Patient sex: F
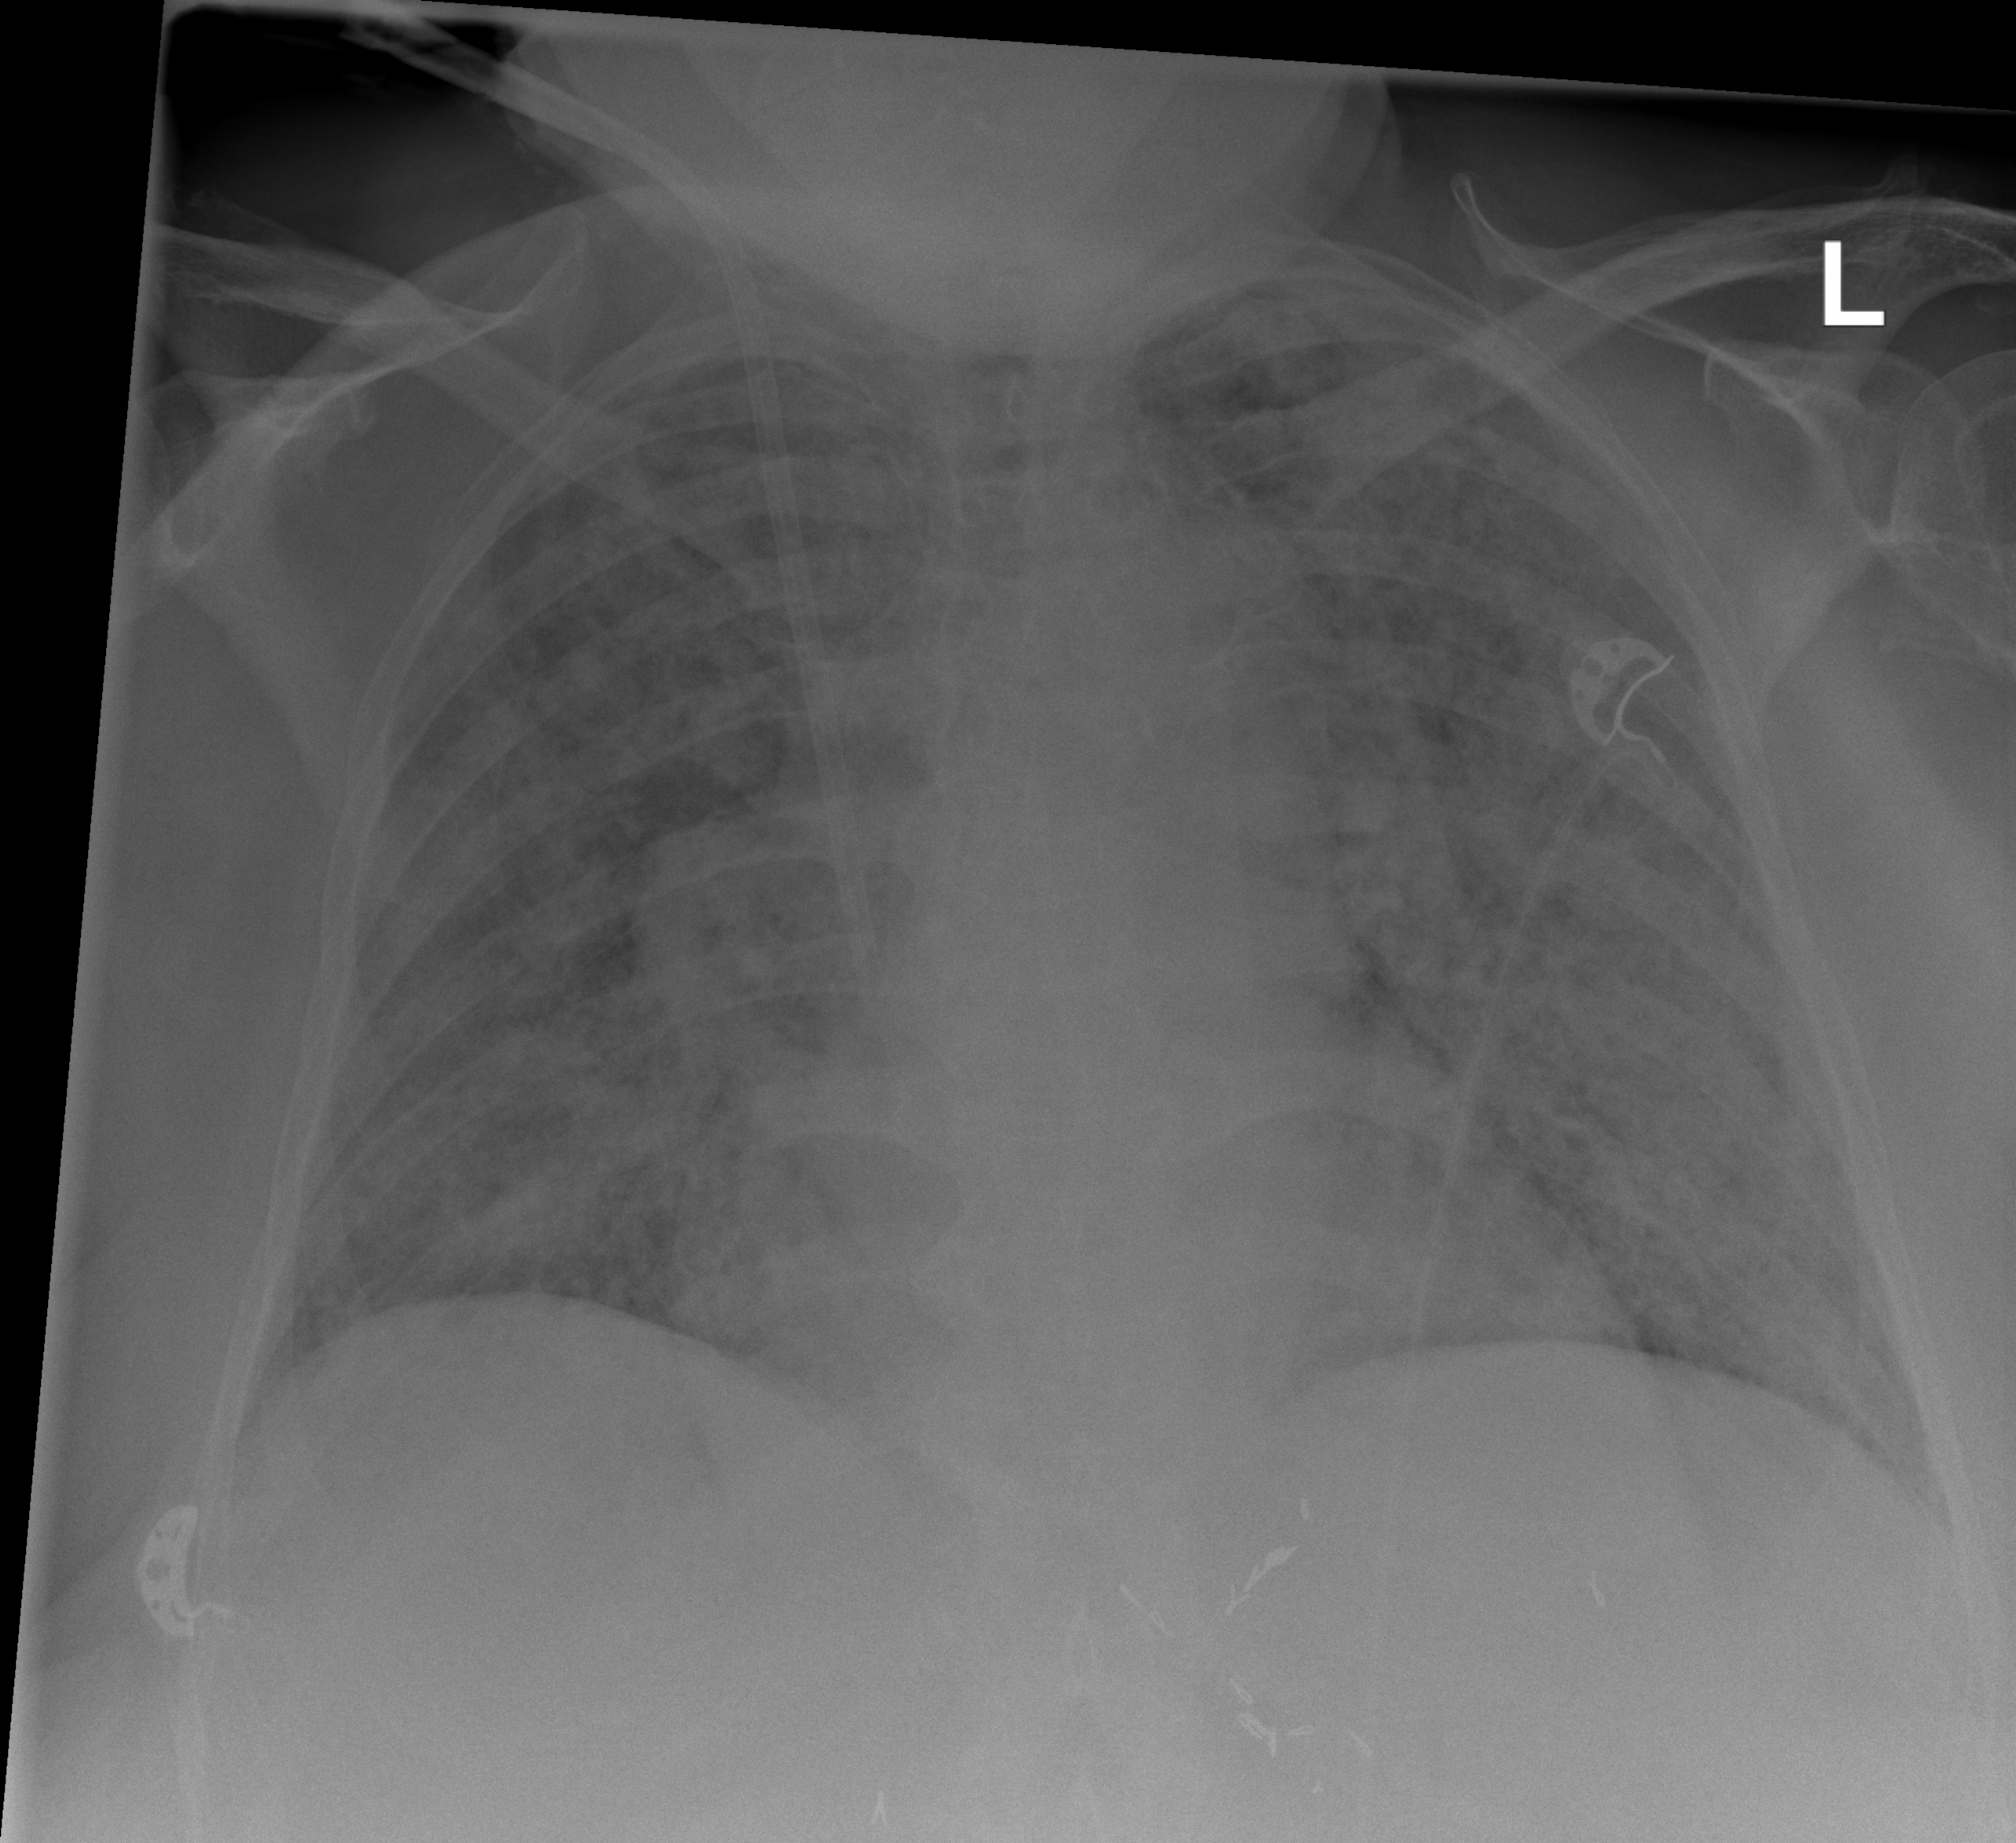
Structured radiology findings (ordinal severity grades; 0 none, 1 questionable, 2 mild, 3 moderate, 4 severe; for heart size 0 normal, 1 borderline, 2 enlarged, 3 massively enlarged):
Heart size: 2
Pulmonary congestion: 2
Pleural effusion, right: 0
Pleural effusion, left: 0
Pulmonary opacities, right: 4
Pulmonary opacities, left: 4
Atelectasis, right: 3
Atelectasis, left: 3